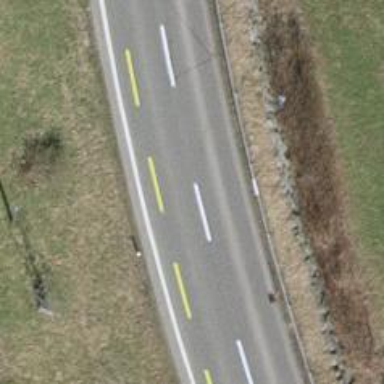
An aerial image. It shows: Secondary road with asphalt surface. It has designated cycle lane on the left side.